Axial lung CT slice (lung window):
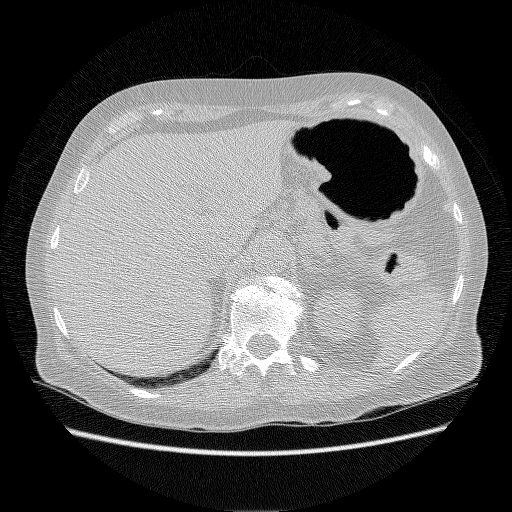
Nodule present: no